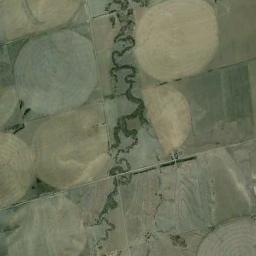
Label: circular_farmland